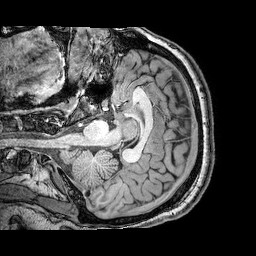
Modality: T1w
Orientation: axial
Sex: male
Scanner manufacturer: philips
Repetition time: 0.008224 s
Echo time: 0.0038 s